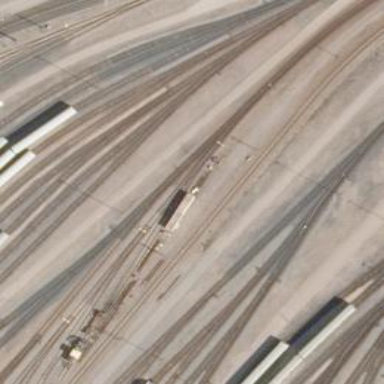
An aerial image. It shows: Railway yard used for servicing trains.